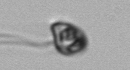
Label: flagellate_morphotype1